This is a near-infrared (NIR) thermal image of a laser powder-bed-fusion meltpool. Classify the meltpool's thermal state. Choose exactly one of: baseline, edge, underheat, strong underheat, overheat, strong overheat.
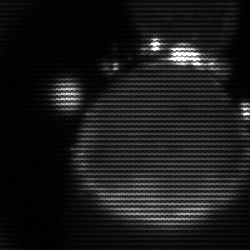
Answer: edge